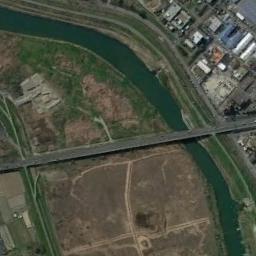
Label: bridge